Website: crate-barrel
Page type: address-validator
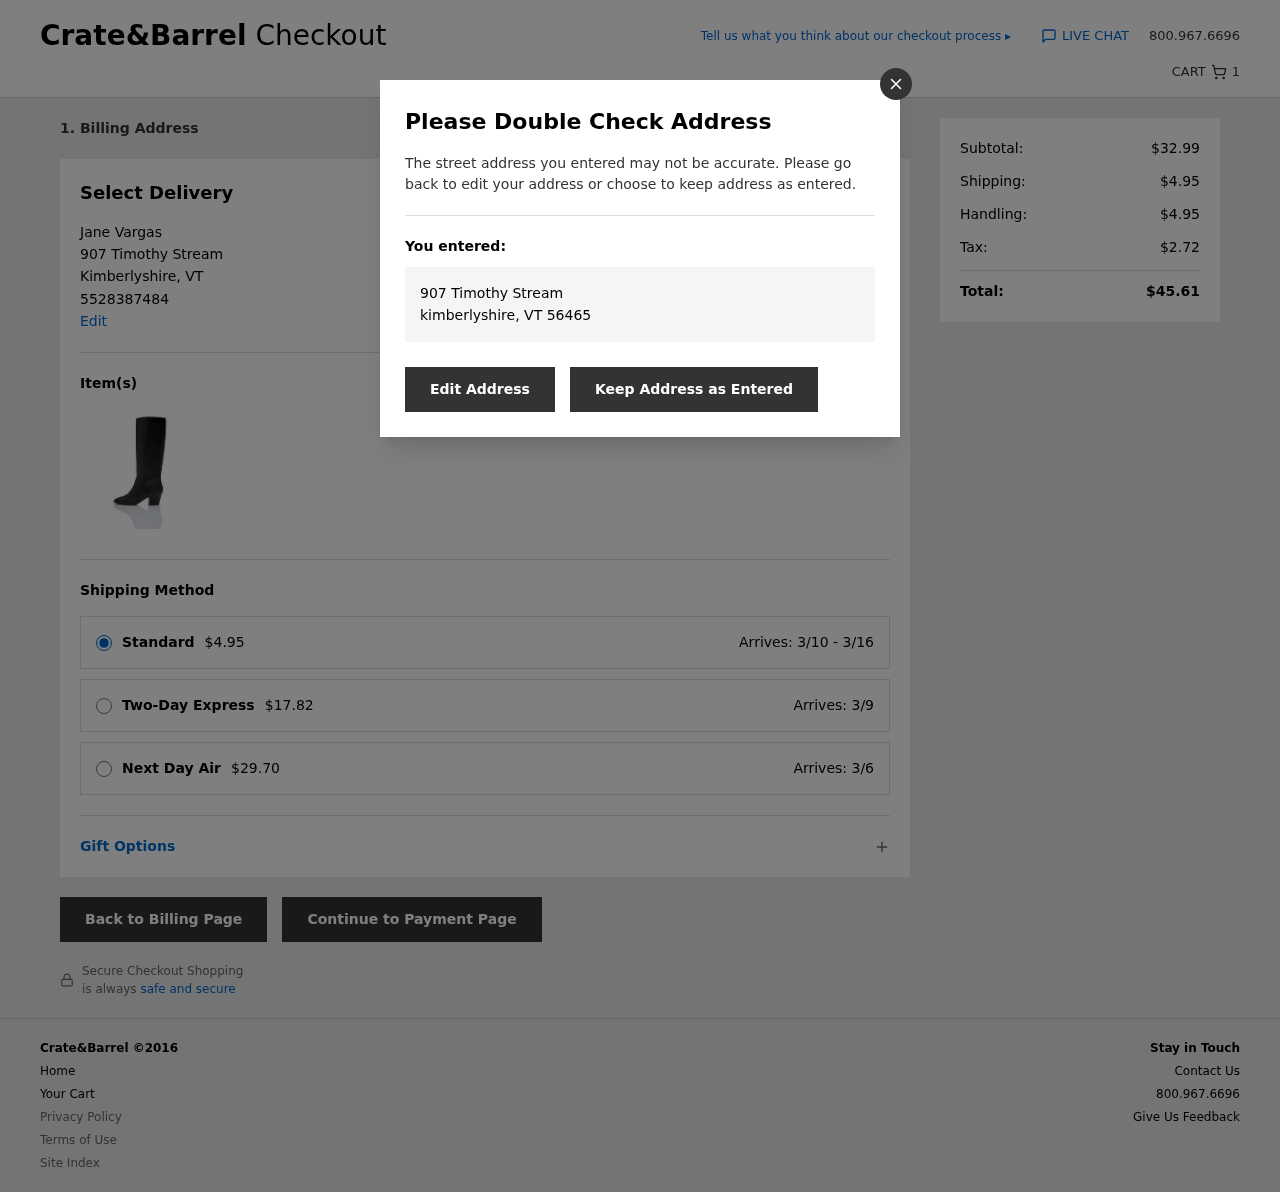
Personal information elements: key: PII_CITY
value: Kimberlyshire
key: PII_FULLNAME
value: Jane Vargas
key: PII_PHONE
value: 5528387484
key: PII_STATE_ABBR
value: VT
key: PII_STREET
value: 907 Timothy Stream
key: PII_CITY2
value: kimberlyshire
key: PII_STATE_ABBR2
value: VT
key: PII_POSTCODE
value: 56465
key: PII_POSTCODE_FULL
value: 56465
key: PII_POSTCODE_NUMERIC
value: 56465
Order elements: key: ORDER_NUM_ITEMS
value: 1
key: ORDER_SHIPPING_COST
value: $4.95
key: ORDER_SHIPPING_DATE
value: Arrives: 3/10 - 3/16
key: ORDER_SHIPPING_EXPRESS
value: $17.82
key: ORDER_DELIVERY_DATE_EXPRESS
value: Arrives: 3/9
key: ORDER_SHIPPING_NEXTDAY
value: $29.70
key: ORDER_DELIVERY_DATE_NEXTDAY
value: Arrives: 3/6
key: ORDER_SUBTOTAL
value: $32.99
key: ORDER_HANDLING
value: $4.95
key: ORDER_TAX
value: $2.72
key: ORDER_TOTAL
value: $45.61